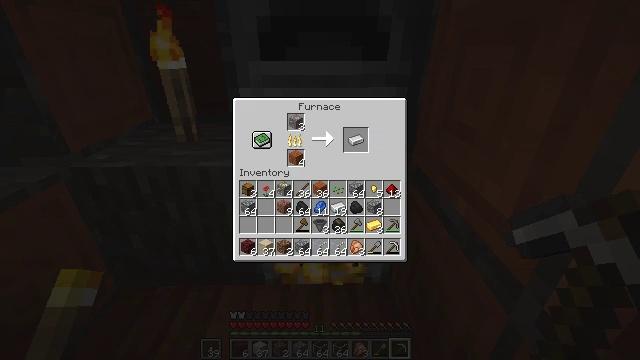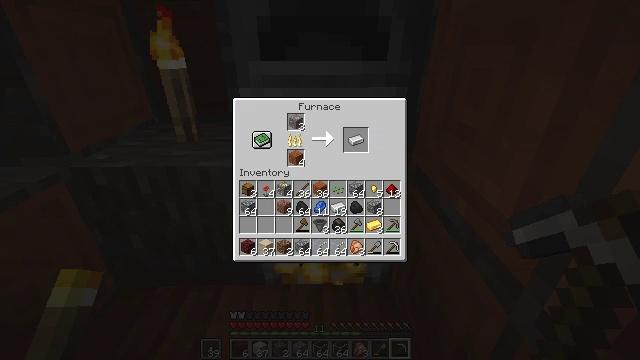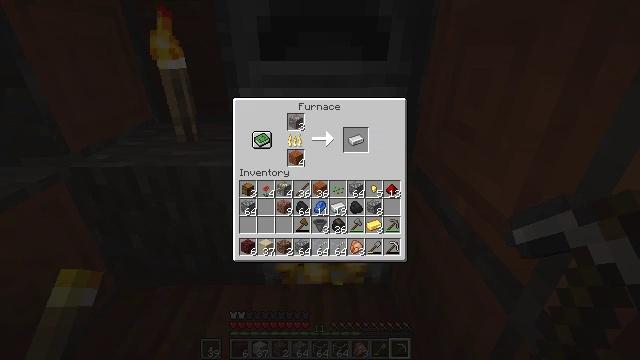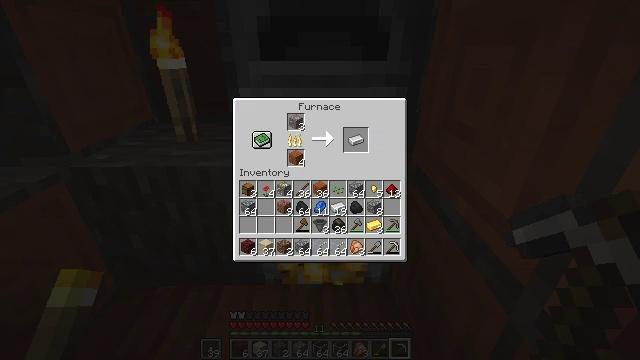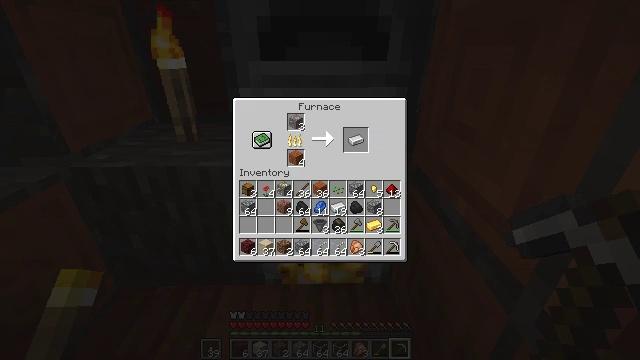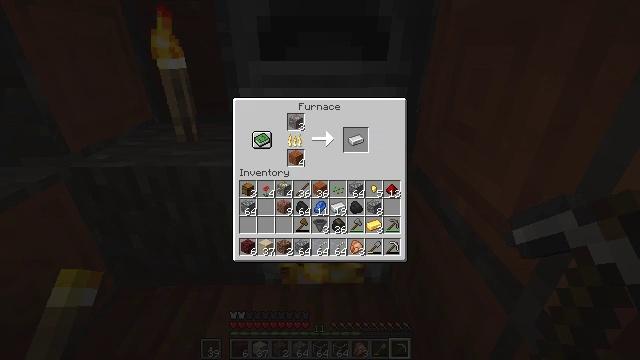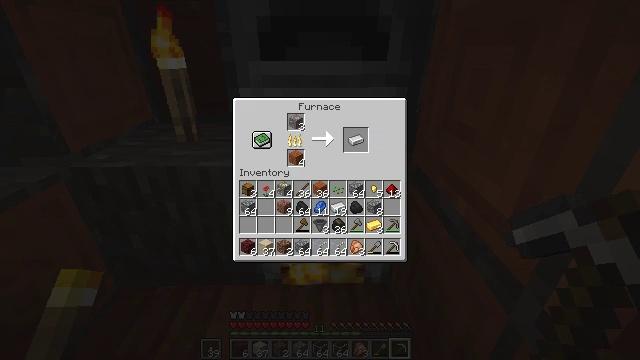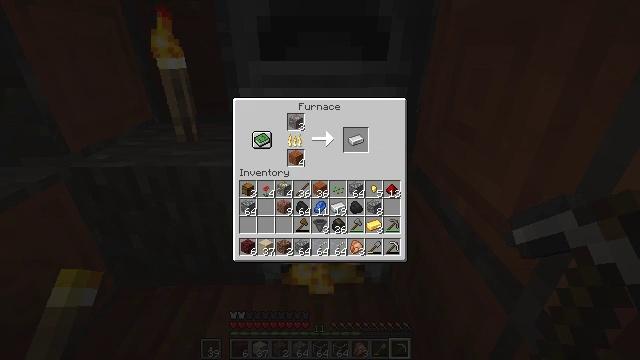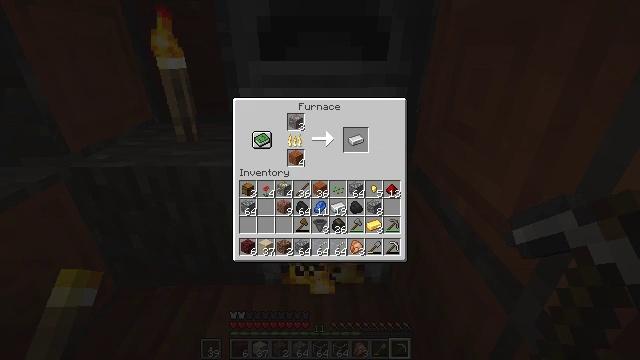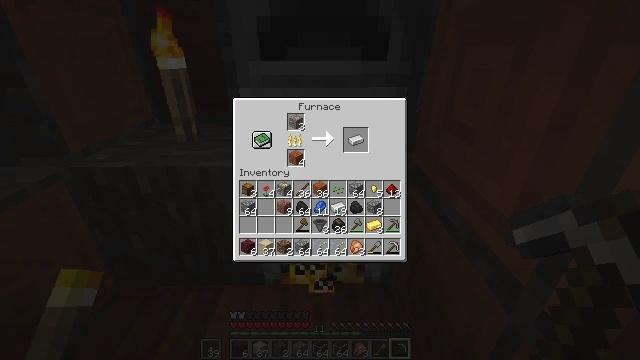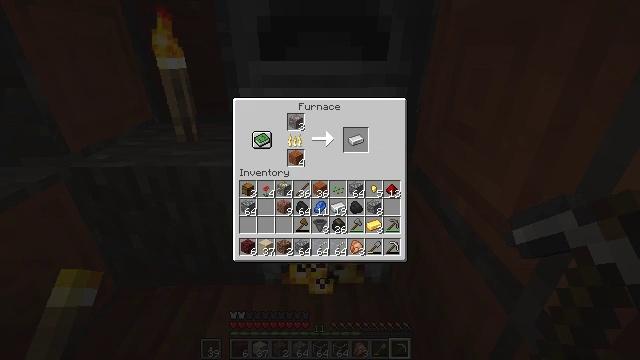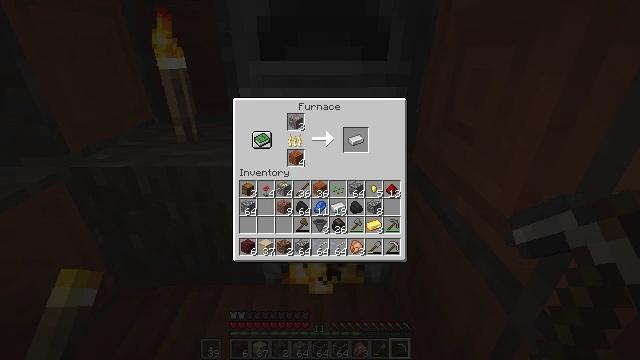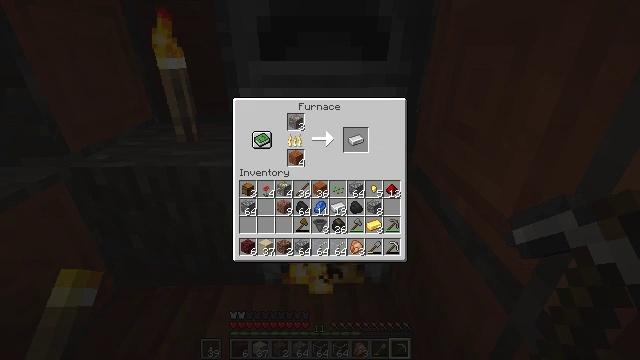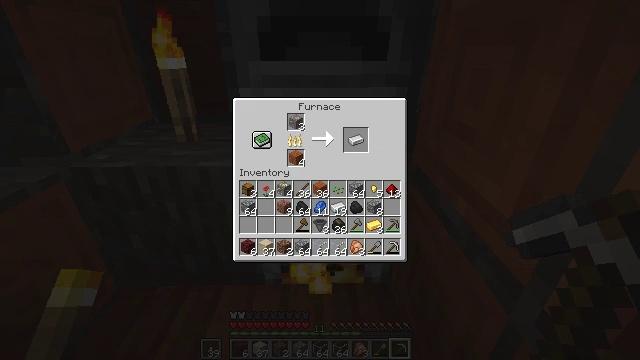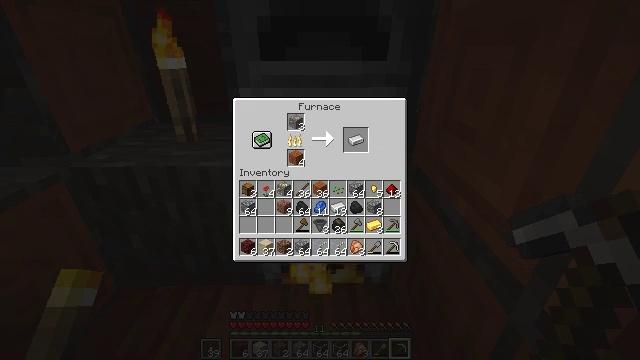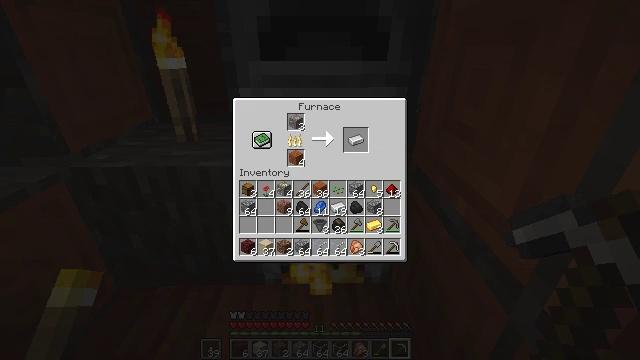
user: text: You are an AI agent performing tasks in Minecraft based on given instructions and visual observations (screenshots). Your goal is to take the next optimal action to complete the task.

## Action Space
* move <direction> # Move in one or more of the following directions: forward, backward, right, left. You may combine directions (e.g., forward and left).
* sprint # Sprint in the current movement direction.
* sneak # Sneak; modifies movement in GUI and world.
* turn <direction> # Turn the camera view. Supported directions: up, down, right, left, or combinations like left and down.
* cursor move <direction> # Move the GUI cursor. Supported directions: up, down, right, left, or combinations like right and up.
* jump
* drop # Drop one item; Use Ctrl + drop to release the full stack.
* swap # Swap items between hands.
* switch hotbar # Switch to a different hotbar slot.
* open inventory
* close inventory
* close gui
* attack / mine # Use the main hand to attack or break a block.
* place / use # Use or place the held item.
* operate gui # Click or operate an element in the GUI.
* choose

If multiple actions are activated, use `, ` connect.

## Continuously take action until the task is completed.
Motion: motion action
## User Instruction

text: Craft an acacia sign with acacia planks.
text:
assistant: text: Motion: cursor move right
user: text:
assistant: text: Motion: no_op
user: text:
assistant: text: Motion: no_op
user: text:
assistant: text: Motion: no_op
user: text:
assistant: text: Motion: no_op
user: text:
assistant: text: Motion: no_op
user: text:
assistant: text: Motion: no_op
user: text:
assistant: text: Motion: no_op
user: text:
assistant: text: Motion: no_op
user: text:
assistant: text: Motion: no_op
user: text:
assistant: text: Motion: cursor move left
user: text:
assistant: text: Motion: cursor move left
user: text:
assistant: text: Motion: cursor move left
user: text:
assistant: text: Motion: no_op
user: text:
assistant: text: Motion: no_op
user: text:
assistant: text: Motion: no_op
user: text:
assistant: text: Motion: no_op
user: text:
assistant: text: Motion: no_op
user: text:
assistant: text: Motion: cursor move down
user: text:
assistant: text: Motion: cursor move down
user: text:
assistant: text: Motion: sneak, cursor move down
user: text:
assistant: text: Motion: sneak
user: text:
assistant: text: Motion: sneak
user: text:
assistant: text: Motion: sneak
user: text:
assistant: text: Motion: sneak
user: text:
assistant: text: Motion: sneak
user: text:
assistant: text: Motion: sneak
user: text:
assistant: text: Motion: sneak
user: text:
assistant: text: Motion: sneak
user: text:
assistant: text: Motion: sneak